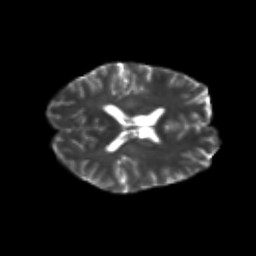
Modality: T2w
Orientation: axial
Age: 19
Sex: female
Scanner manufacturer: siemens
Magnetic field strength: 3 T
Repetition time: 3.5 s
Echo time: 0.104 s